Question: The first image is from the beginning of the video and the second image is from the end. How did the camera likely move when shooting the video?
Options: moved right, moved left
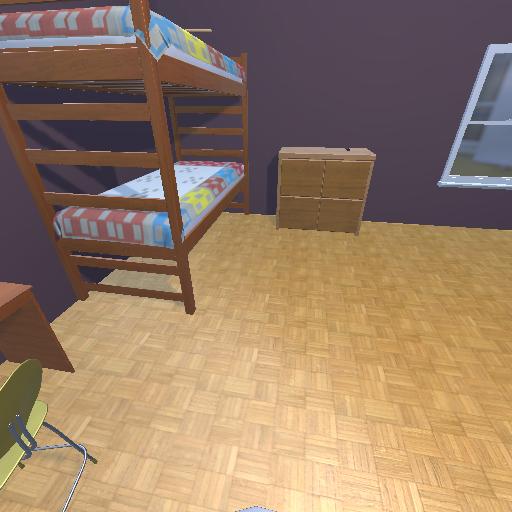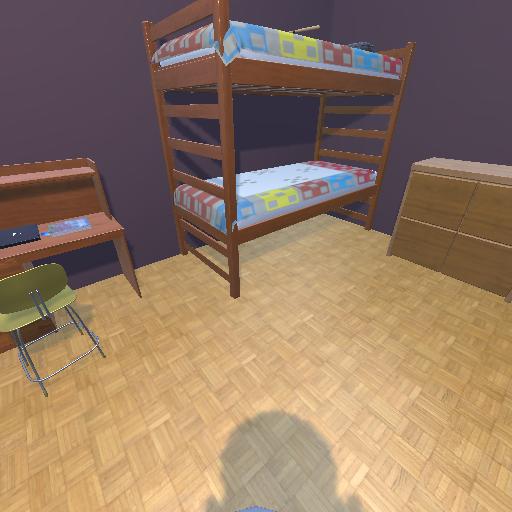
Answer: moved right